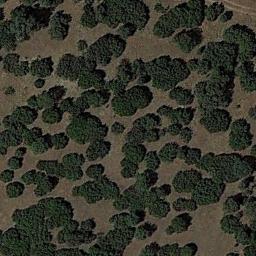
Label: chaparral